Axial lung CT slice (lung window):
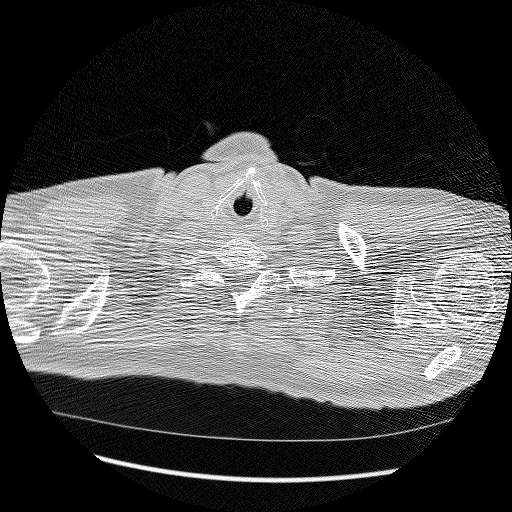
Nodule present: no